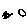
Label: circle